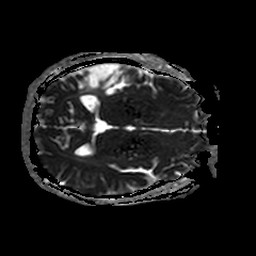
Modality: ADC
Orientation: axial
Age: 56
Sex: male
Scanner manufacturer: philips
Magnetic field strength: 3 T
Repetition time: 3.332 s
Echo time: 0.076 s